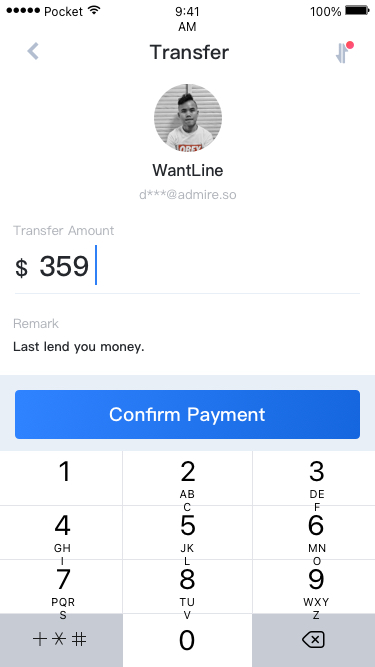
Text in this UI design:
Transfer
WantLine
d***@admire.so
Remark
Last lend you money.
1
4
7
2
5
8
0
3
6
9
GHI
PQRS
TUV
WXYZ
JKL
MNO
DEF
ABC
$
359
Transfer Amount
Confirm Payment